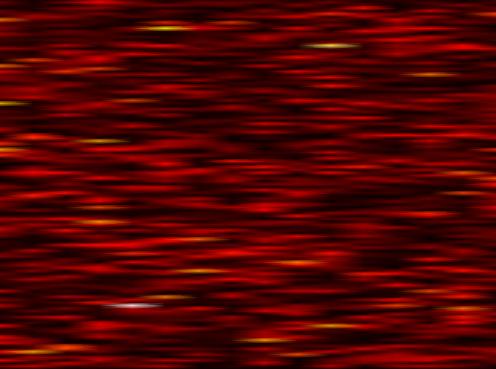
Label: OFDM